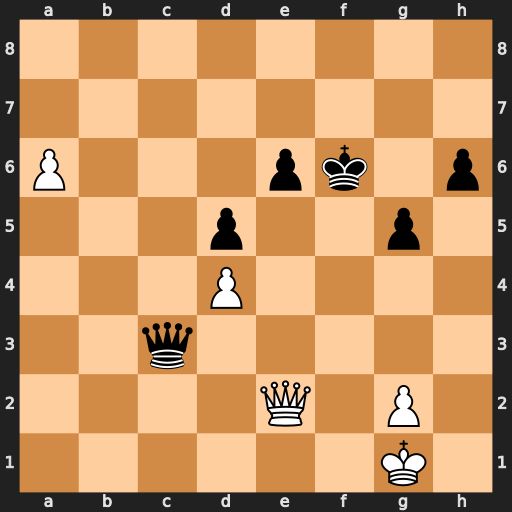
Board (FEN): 8/8/P3pk1p/3p2p1/3P4/2q5/4Q1P1/6K1
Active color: w
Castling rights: -
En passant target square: -
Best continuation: Qf3+ Qxf3 gxf3